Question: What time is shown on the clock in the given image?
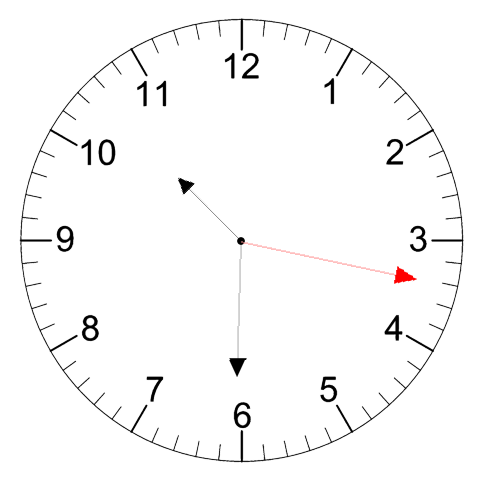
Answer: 10:30:17